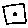
Label: square